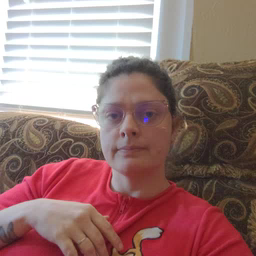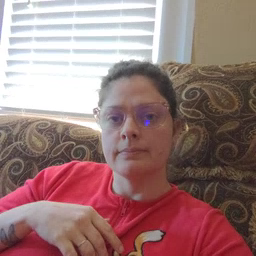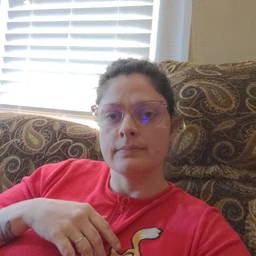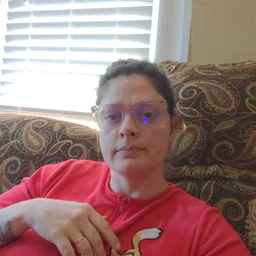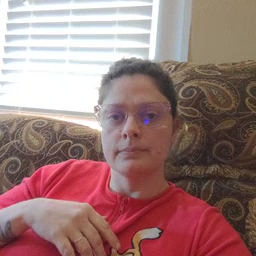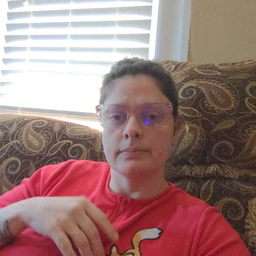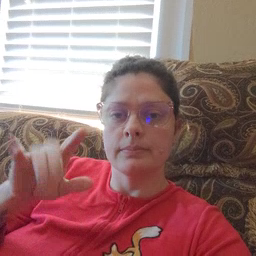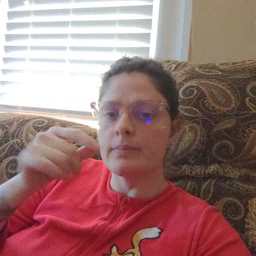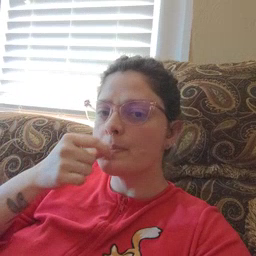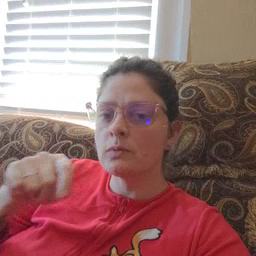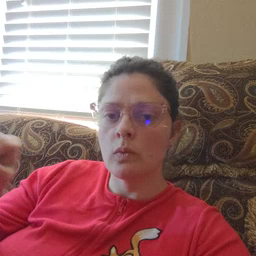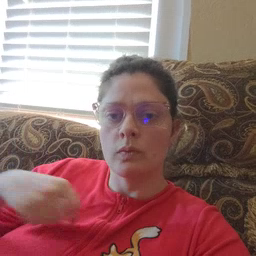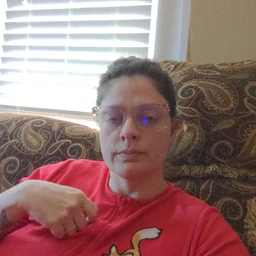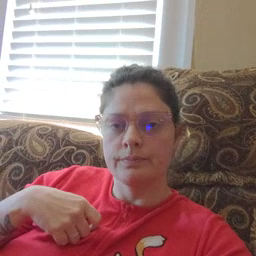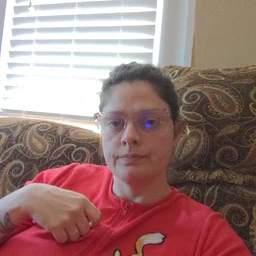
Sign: pencil